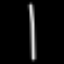
Label: line